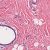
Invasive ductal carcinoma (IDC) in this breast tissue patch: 0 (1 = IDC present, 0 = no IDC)